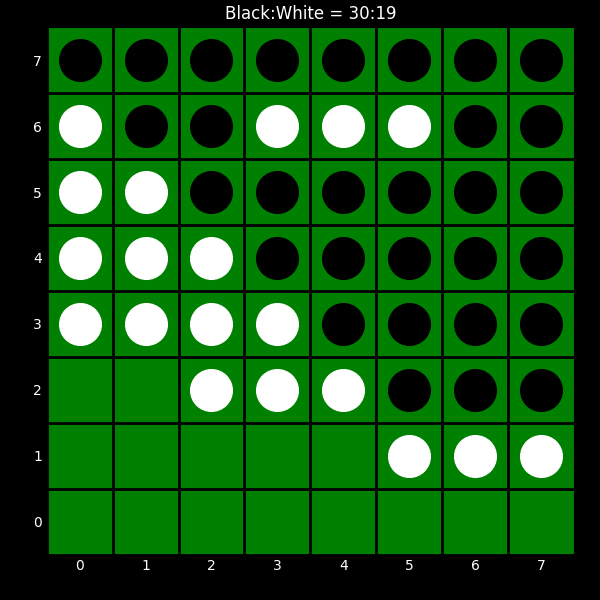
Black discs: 30
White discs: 19